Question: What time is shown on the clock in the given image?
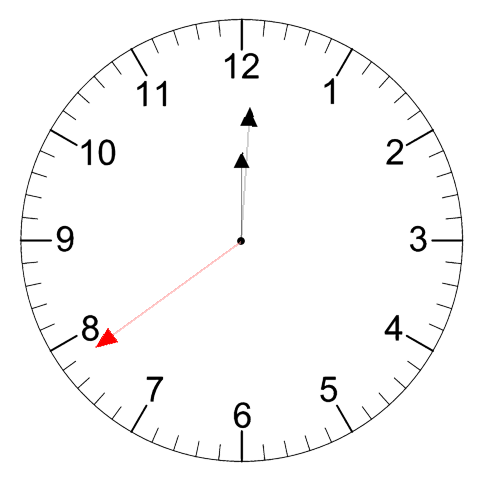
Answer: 12:00:39